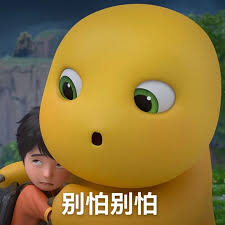
Label: nailong